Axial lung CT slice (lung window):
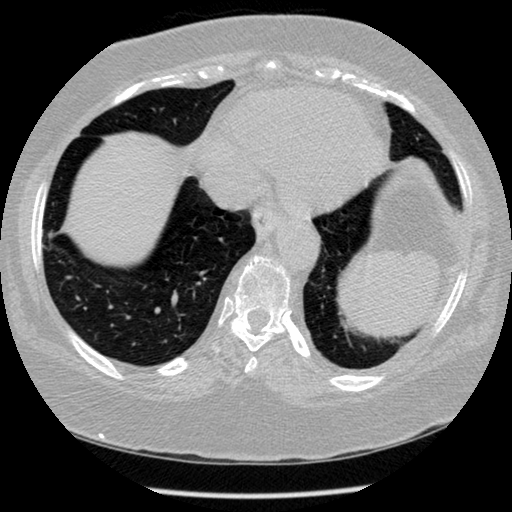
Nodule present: no